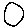
Label: circle